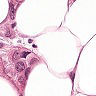
Metastatic tissue present: no